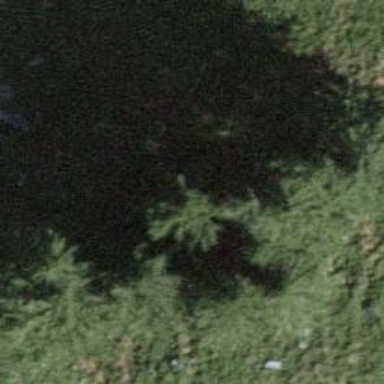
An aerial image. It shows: Evergreen tree with needle-leaved leaves.